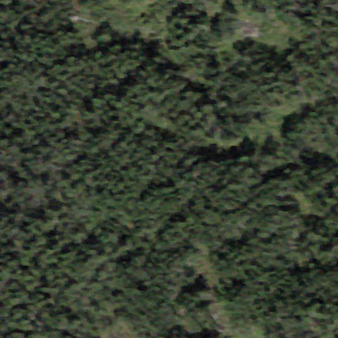
Label: other